Question: I'm new to JavaFX. I'm learning JavaFX on my own. I'm using Eclipse to run my codes. I learnt that the getChildren() method of the Group class gives you an object of the ObservableList class which holds the nodes. But the ObservableList is underlined in yellow in Eclipse and I cannot run my code. I'm just trying to create a very simple Application using JavaFX
This is my code
'''
{
public void start(Stage primaryStage) throws Exception
{
Text welcome = new Text("Welcome To JavaFX");
welcome.setFont(new Font(45));
welcome.setX(45);
welcome.setX(150);
Group Root = new Group(welcome);
ObservableList list = Root.getChildren();
list.add(welcome);
Scene scene = new Scene(Root,600,300);
scene.setFill(Color.GREY);
primaryStage.setTitle("Sample Application");
primaryStage.setScene(scene);
primaryStage.show();
}
public static void main(String[]args)
{
launch(args);
}
}
'''

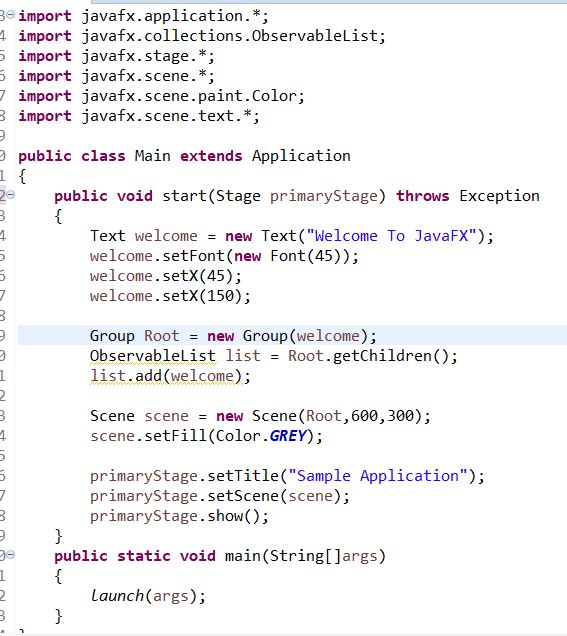
Answer: What you've done there is using Java's automatic type erasure.
ObservableList is defined as:
'public interface ObservableList<E> extends List<E>, Observable {'
The '<E>' being the generic type of the elements. So if you have an ObservableList holding Nodes as is the case for you it would be:
'ObservableList<Node> foo = Root.getChildren()'
Your IDE is telling you that by leaving out the type parameter out you're essentially having an 'ObservableList<Object>' which isn't an error but probably not what you want in this case.